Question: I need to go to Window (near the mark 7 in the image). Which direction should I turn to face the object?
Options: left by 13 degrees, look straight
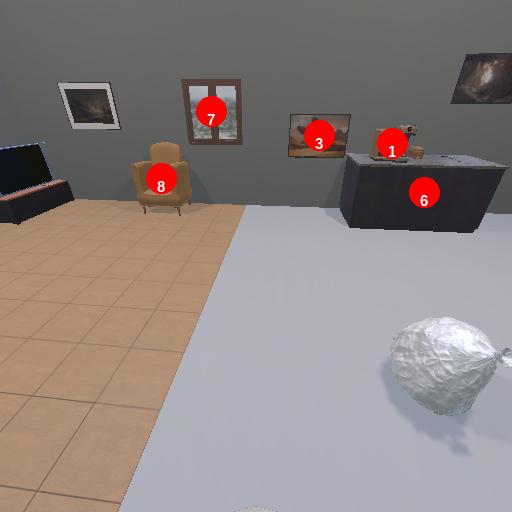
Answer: left by 13 degrees